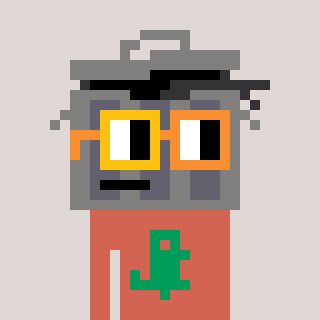
a pixel art character with square yellow and orange glasses, a trashcan-shaped head and a peachy-colored body on a warm background